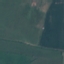
Land use / land cover class: Pasture